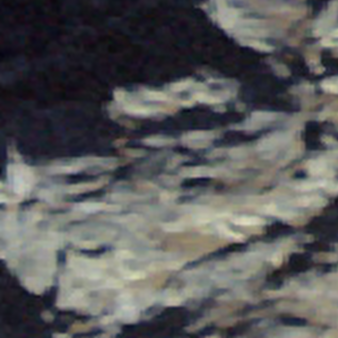
Label: other